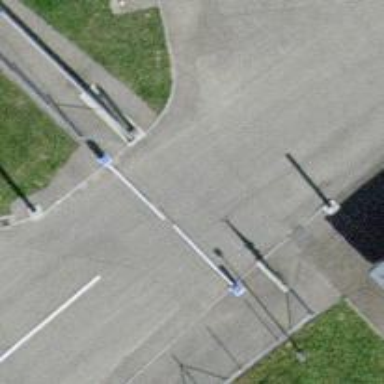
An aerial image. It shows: Gate.